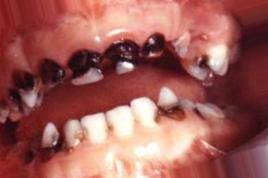
Condition: Caries